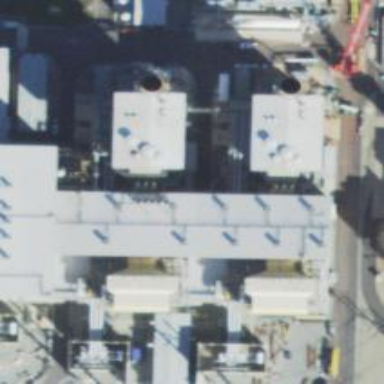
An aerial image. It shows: Gas-powered generator. It is gas turbine type generator.